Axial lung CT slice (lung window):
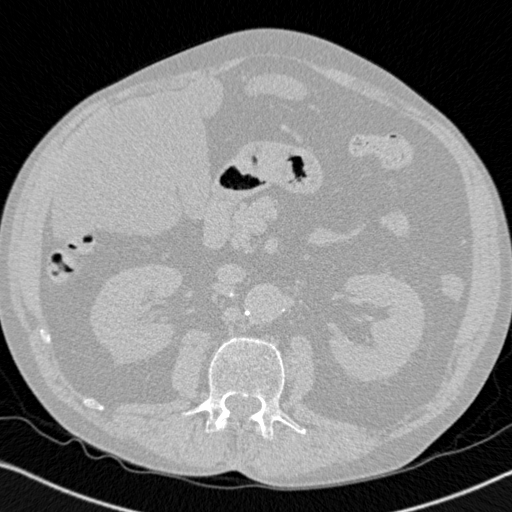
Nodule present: no